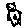
Label: cat